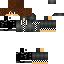
A male human skin with dark skin, wearing brown long hair dressed in a black suit and black pants, featuring a closed mouth.